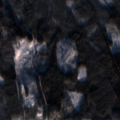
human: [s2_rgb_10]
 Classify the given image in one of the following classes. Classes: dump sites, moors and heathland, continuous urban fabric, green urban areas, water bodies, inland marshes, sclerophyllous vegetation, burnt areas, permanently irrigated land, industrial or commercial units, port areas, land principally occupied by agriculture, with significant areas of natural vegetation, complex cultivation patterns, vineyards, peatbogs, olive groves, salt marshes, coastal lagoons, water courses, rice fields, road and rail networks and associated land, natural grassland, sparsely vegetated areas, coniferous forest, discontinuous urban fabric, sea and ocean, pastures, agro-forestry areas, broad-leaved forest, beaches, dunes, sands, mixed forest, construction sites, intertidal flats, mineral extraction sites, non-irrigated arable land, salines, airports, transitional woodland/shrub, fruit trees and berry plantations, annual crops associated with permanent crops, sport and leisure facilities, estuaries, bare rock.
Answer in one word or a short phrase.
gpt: coniferous forest, mixed forest, transitional woodland/shrub